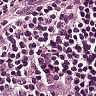
Metastatic tissue present: yes